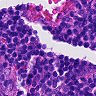
Metastatic tissue present: no